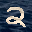
Label: 2